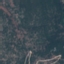
Label: HerbaceousVegetation